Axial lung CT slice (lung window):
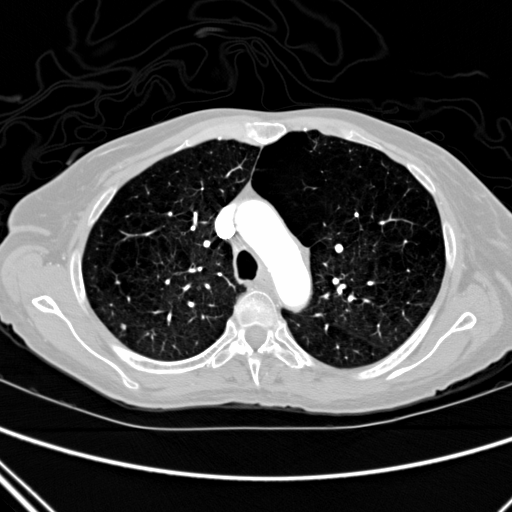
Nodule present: yes
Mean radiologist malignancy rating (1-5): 2